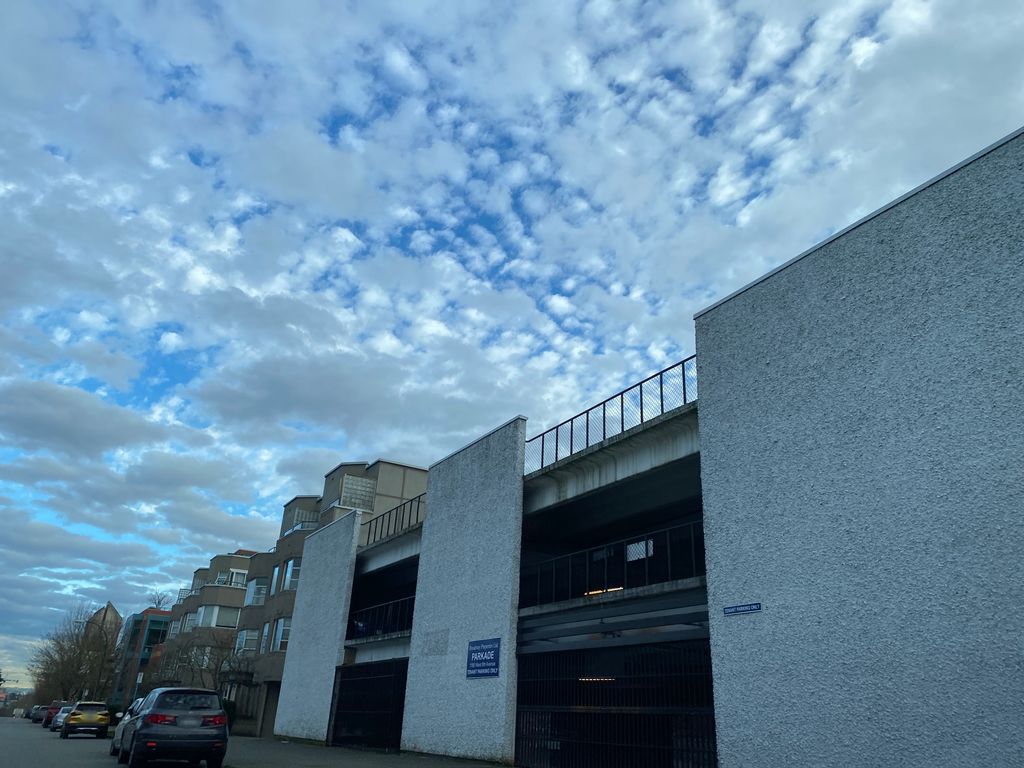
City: vancouver